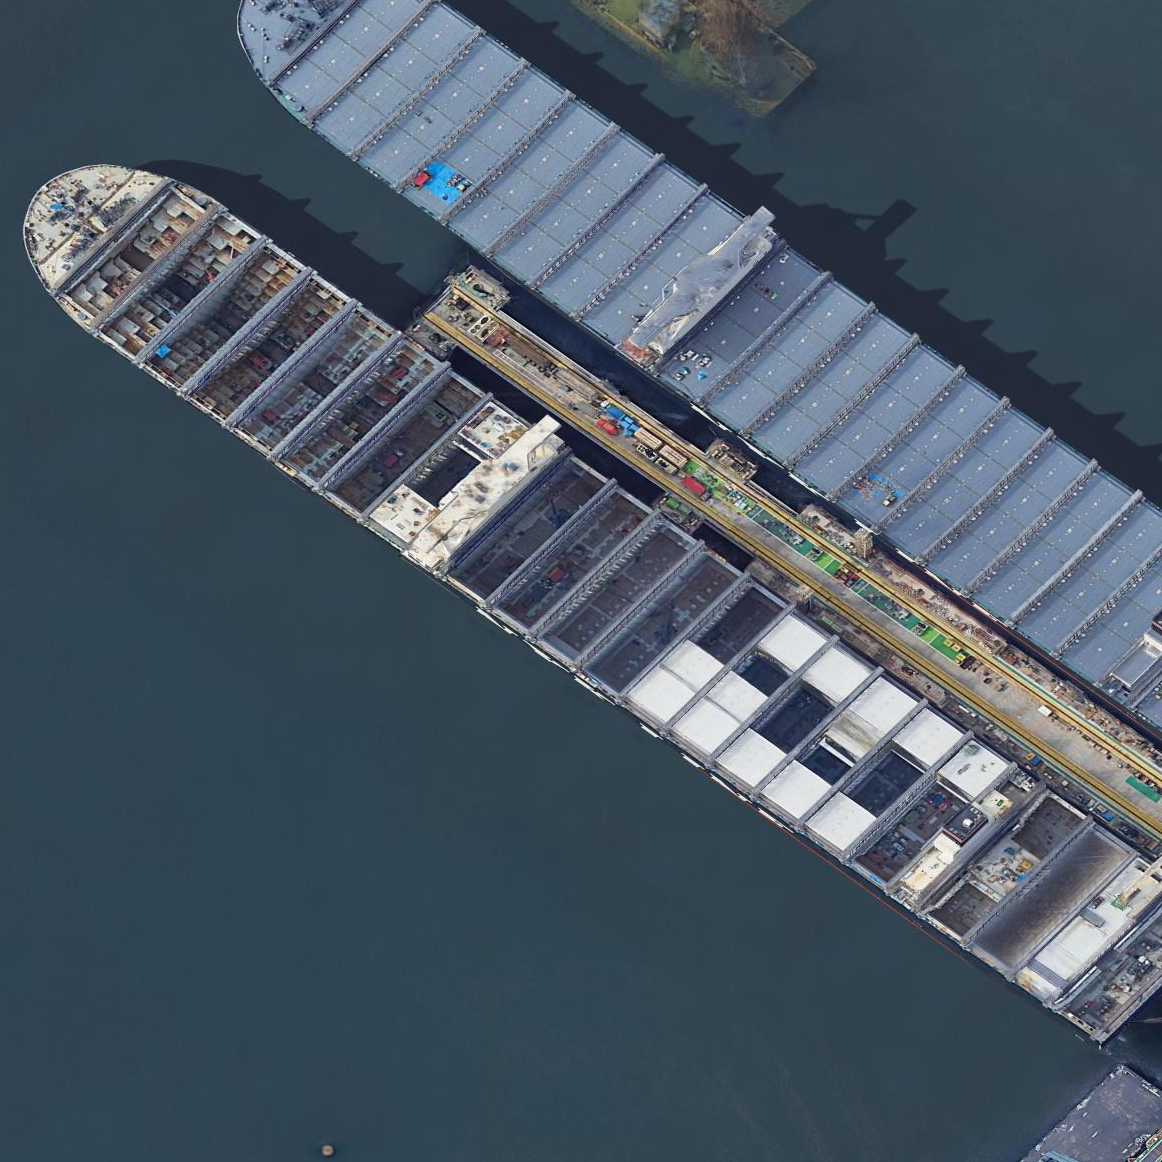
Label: Cargo_ship